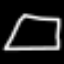
Label: square